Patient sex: M
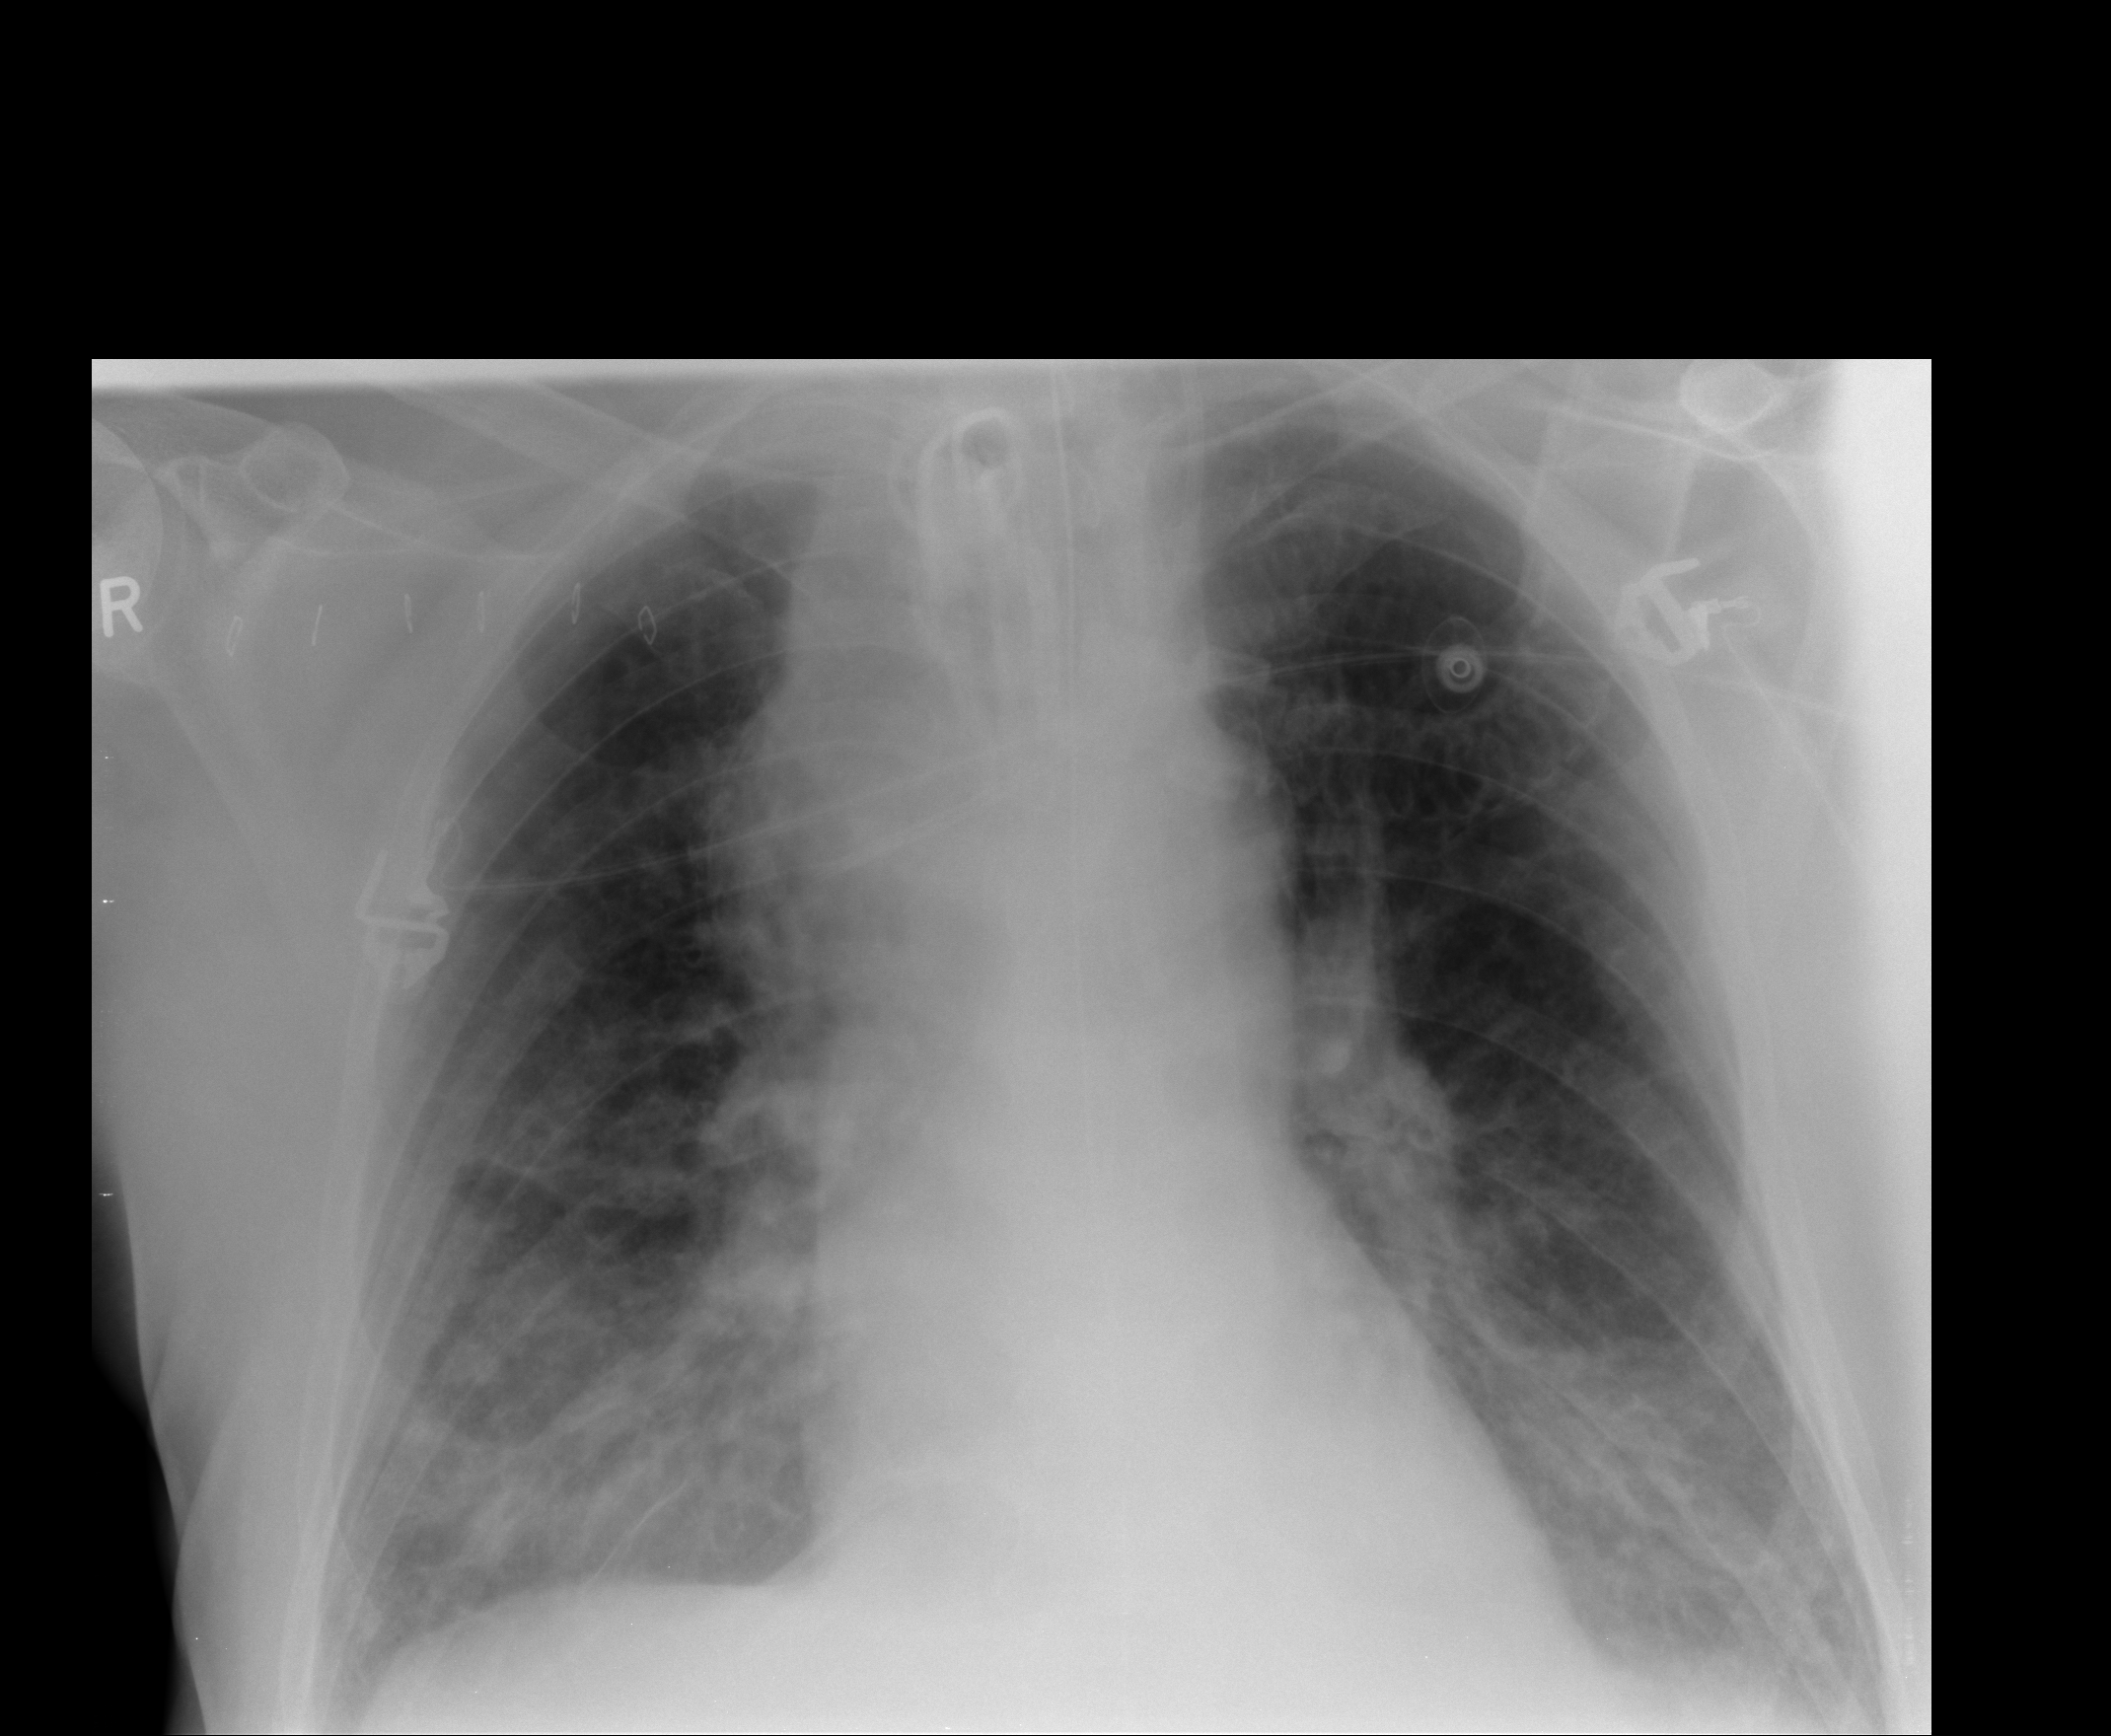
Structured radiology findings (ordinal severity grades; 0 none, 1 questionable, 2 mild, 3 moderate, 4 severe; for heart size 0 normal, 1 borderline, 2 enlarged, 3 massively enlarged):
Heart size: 1
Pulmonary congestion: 1
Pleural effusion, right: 1
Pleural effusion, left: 1
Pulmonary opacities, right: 3
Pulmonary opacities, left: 2
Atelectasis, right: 2
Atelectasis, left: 2